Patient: sex F, age 37
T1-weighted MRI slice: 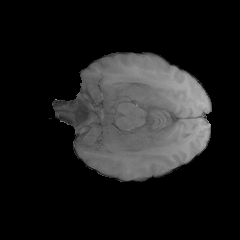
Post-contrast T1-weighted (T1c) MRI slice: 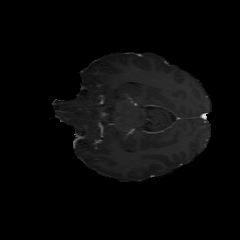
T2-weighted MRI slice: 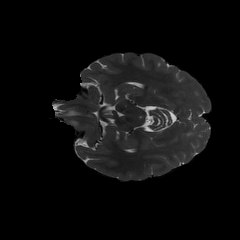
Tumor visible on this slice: yes
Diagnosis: Glioblastoma, IDH-wildtype
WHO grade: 4